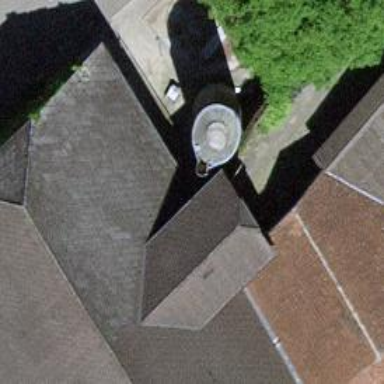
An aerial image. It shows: Silo.